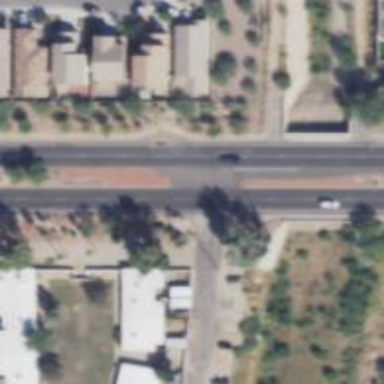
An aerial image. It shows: Road with stop sign.